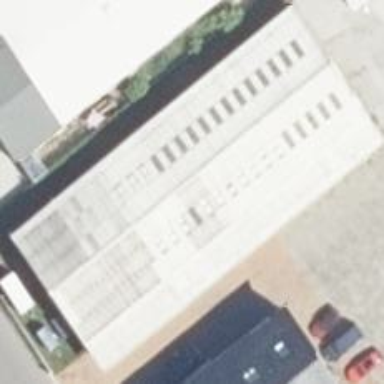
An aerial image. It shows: Commercial building.